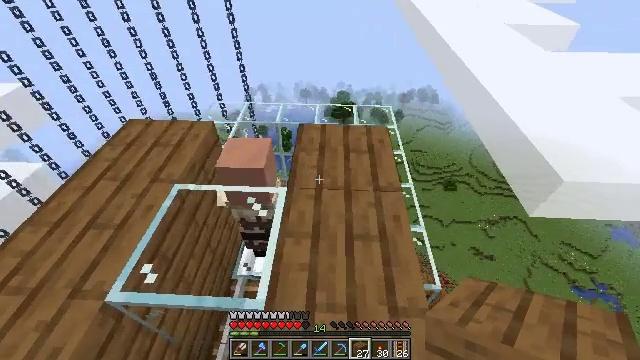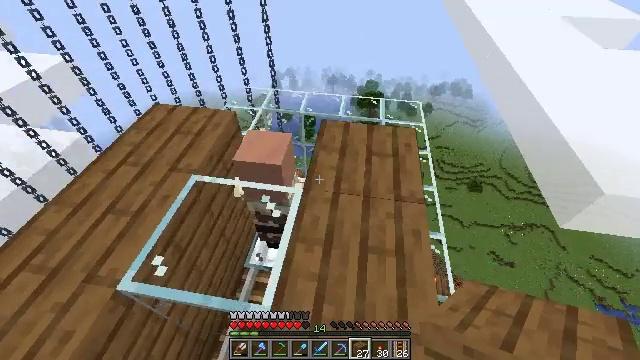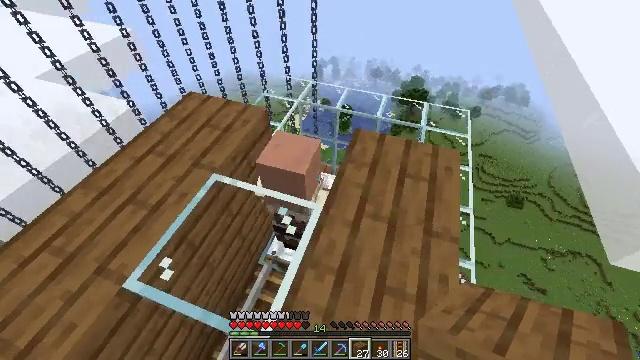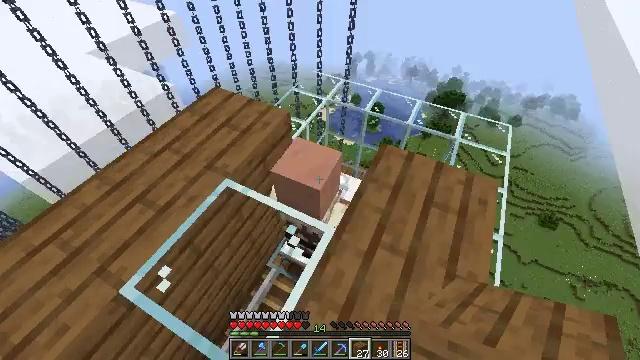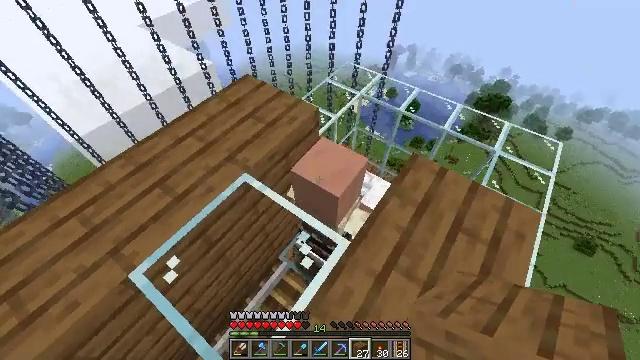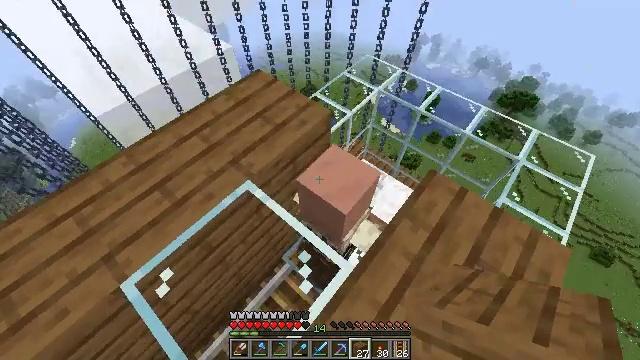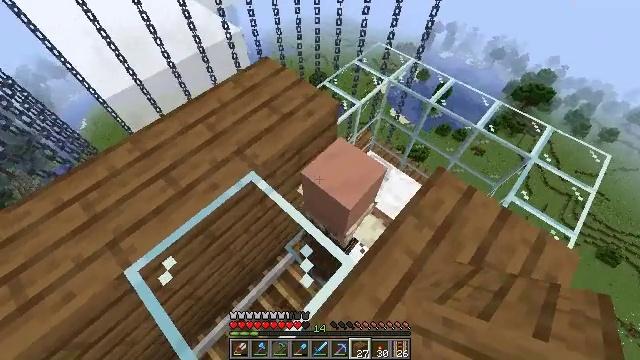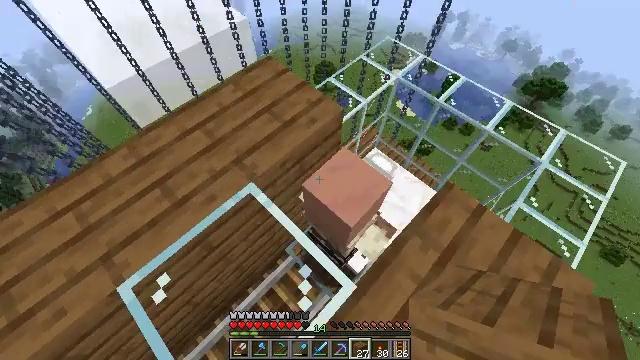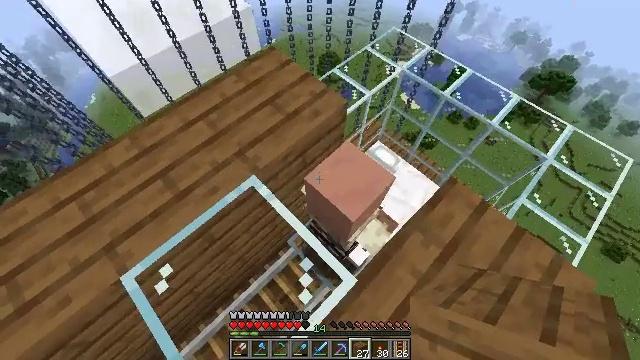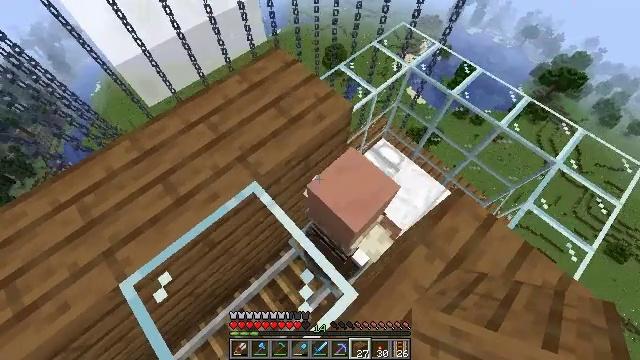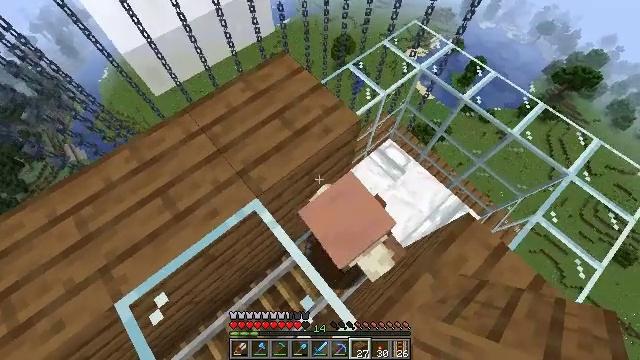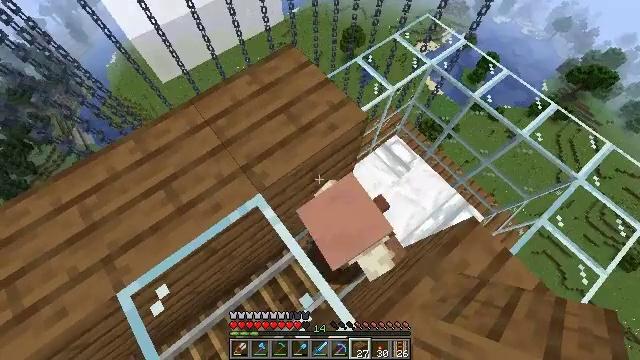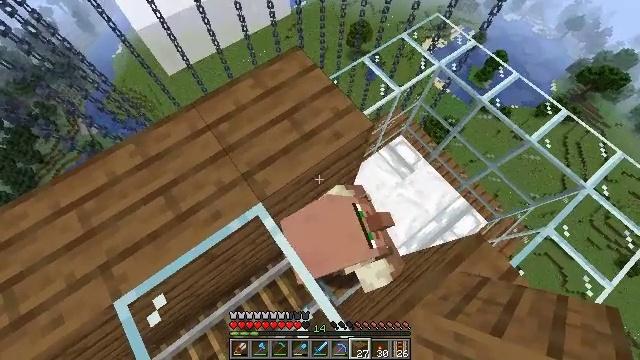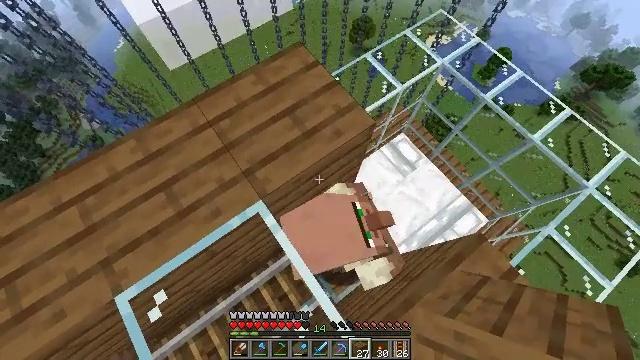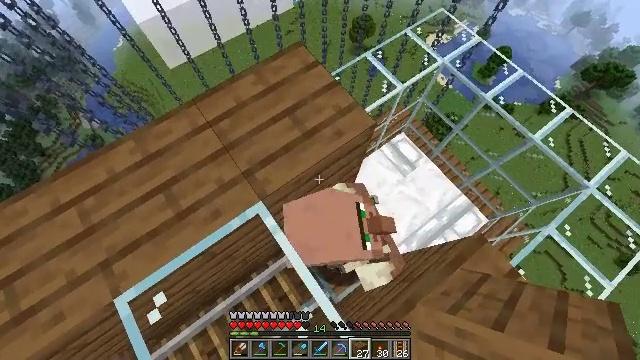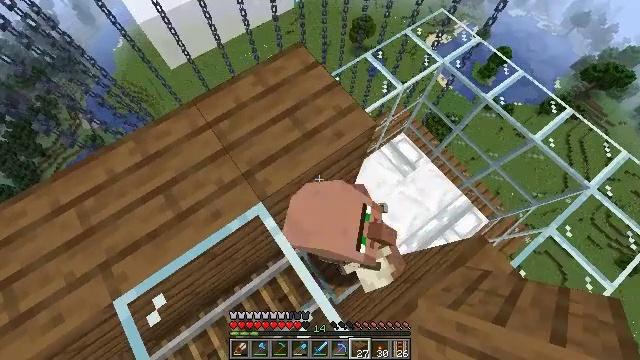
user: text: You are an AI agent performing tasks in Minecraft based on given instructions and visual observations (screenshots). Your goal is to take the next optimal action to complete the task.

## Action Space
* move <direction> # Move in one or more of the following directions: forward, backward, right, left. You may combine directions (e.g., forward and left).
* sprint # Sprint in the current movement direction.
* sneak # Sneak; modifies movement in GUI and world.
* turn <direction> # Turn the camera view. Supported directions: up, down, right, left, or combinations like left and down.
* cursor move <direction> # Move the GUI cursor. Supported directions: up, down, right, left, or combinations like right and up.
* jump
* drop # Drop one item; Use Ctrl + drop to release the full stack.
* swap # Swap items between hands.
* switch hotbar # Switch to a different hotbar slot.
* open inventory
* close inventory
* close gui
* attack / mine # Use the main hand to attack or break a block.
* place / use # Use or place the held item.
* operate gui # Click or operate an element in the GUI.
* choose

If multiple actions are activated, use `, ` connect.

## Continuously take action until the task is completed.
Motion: motion action
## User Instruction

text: Remove the glass to use the space.
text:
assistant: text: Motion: move forward, turn left and down
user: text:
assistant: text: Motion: move forward, turn left and down
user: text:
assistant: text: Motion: move forward, turn left and down
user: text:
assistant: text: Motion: move forward, turn left and down
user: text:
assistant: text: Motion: move forward, turn left and down
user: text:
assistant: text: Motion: turn left and down
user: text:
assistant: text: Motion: turn left and down
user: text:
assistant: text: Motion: turn left and down
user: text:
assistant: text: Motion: move forward, turn left and down
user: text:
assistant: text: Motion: move forward, turn left and down
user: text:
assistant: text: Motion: turn left and down
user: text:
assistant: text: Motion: turn left and down
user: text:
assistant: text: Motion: no_op
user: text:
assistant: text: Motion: no_op
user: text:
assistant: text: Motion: no_op
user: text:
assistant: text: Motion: no_op
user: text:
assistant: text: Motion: no_op
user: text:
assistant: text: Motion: no_op
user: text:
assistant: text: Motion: no_op
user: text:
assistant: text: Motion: turn left
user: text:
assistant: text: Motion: move forward, turn left
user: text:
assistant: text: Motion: move forward
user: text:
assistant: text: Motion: no_op
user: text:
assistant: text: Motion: no_op
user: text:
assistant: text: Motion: turn left
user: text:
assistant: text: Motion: turn left
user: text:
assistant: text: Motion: turn left
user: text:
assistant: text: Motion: no_op
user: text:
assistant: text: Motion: no_op
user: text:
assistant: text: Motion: no_op